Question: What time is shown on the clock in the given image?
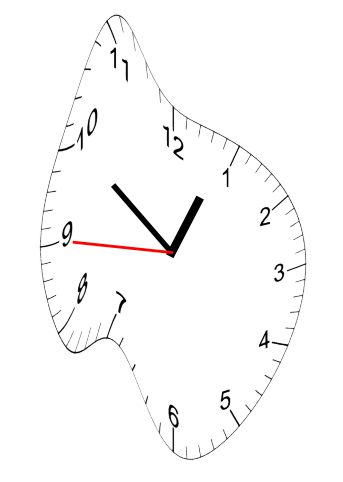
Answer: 12:50:45